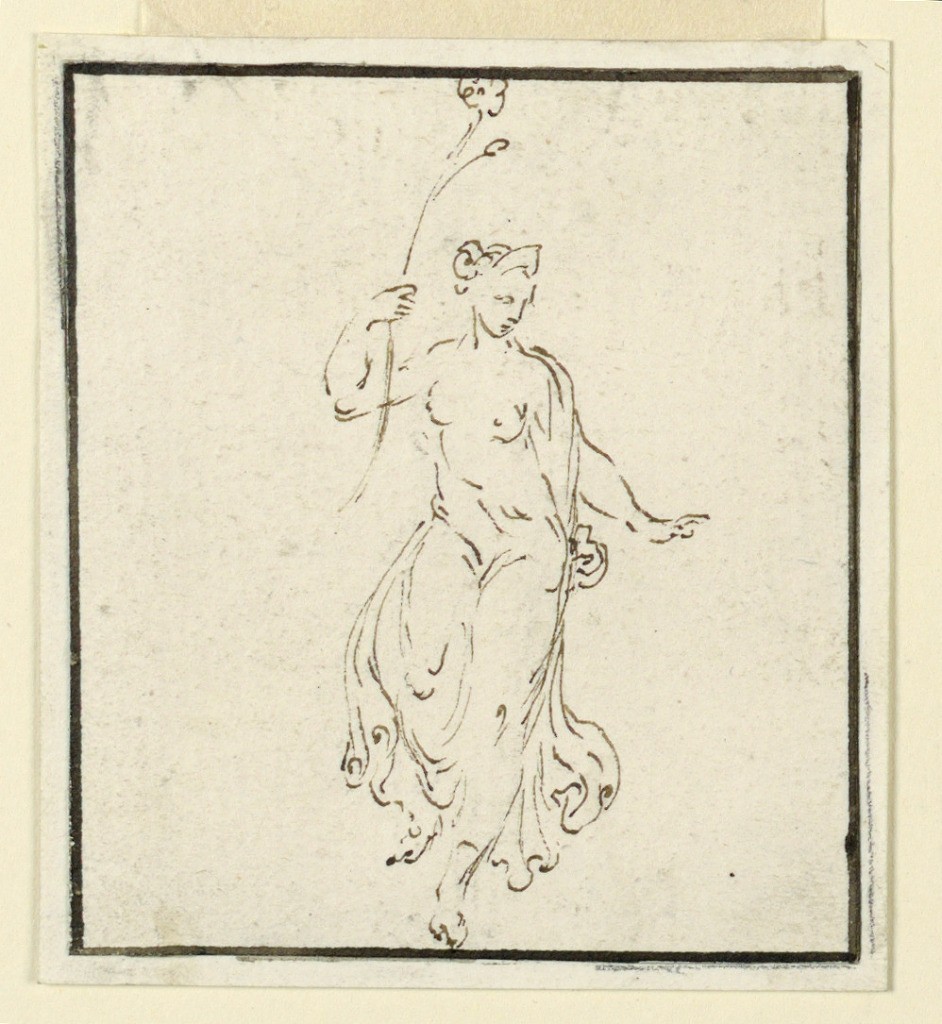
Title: Design for Part of a Wall or Ceiling Decoration: A Woman Dancer
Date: early 19th century
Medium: Pen and ink on paper, mounted
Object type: Drawing
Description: In classical attire as are 1931-65-56 and -57, shown from the front, carrying a flower in the raised right hand. Framed by an ink line.